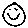
Label: smiley face